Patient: sex F, age 53
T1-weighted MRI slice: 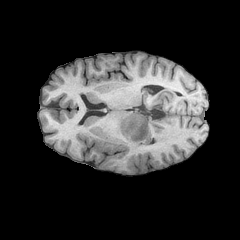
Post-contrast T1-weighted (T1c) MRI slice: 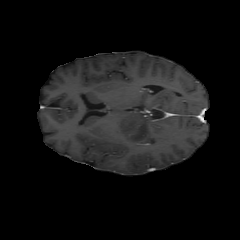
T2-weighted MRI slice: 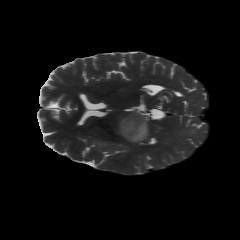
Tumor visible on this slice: yes
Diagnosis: Astrocytoma, IDH-wildtype
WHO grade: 3